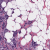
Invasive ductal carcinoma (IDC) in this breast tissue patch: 1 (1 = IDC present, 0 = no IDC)